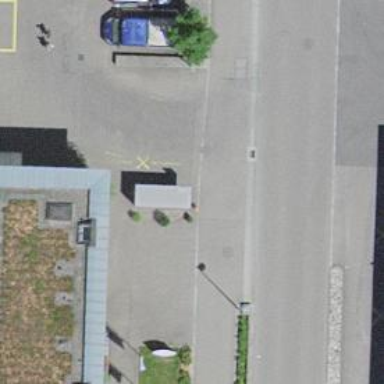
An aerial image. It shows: Public transport stop position.